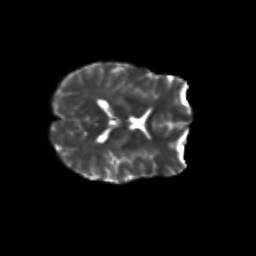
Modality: T2w
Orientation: axial
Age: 31
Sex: female
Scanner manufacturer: siemens
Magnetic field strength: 3 T
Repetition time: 3.5 s
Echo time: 0.113 s